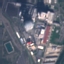
Land use / land cover: Industrial